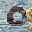
Label: 0